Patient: sex M, age 48
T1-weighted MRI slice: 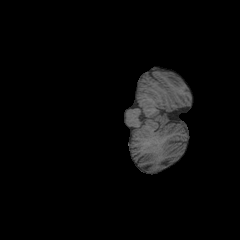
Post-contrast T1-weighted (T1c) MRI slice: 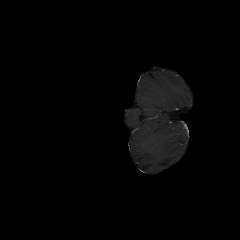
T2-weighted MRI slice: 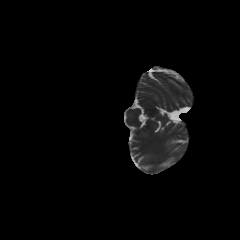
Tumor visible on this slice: no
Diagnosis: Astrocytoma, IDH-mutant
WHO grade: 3